Question: I've got a button in a table which should toggle a popover. I have set the 'data-container="body"' as well as I have tried it with the javascript version.
My popover looks like this: (I have clicked the first button)

My button code is here:
'''
<button id="testsettracesBtn1" class="btn btn-large btn-danger" data-toggle="popover" title="" data-content="And here's some amazing content. It's very engaging. right?" data-original-title="A Title">Click to toggle popover</button>
'''
And here my javascript:
'''
<script type="text/javascript">
$("#testsettracesBtn1").popover({ container: 'body'});
</script>
'''
How can i achieve it to place my popover right? (And yes I have the newest bootstrap version.)
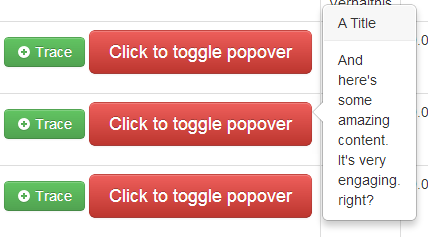
Answer: This strange behaviour is caused because of many 'select' elements in within my table. I don't know why? I just changed the width of the popover to 'max-width', after the button is being clicked. With the correct width also the arrow is positioned right:
'''
$(document).ready(function(){
$("[id^=kommentareBtn-]").popover({ container: 'body', placement: 'bottom', html: true });
//this fixed my problem...
$("[id^=kommentareBtn-]").click(function() {
$(".popover").css("width", "276px");
});
});
'''